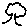
Label: tree